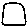
Label: square